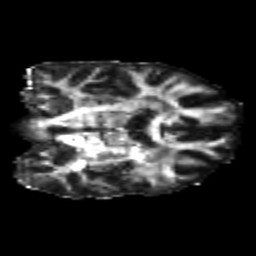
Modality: FA
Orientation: coronal
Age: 26
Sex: male
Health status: healthy
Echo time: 0.074 s